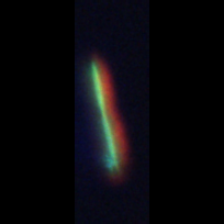
Taxon: Pennate
Group: Diatoms